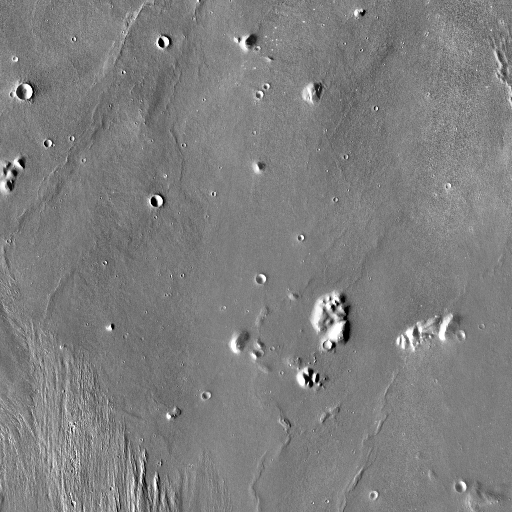
Crater classes present: Background, Other, Buried